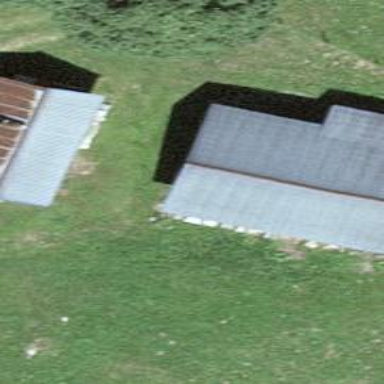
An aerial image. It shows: Barn.